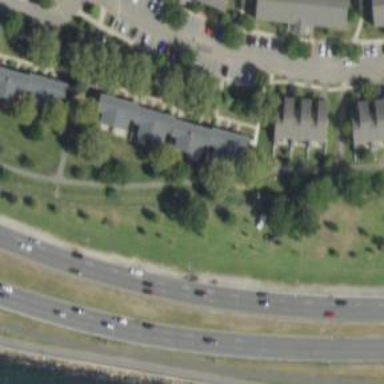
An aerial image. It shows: Path.